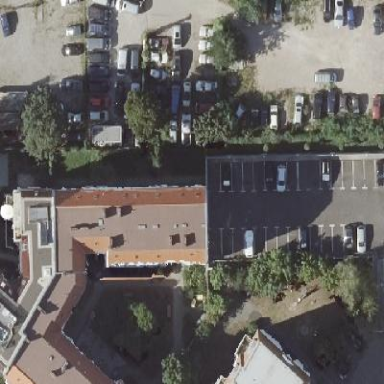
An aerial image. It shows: Parking building.